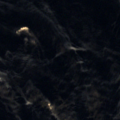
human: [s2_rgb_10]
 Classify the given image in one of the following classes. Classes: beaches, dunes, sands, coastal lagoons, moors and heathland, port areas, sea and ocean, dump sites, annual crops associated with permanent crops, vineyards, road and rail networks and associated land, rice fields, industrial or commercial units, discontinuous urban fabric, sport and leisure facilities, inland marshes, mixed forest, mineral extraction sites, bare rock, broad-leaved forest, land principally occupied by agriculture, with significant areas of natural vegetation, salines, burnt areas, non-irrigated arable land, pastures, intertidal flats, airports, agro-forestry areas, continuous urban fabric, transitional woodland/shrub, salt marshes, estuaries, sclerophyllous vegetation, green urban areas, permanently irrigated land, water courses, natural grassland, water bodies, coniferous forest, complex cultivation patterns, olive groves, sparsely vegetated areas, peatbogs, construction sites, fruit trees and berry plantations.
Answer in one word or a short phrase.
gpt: water bodies